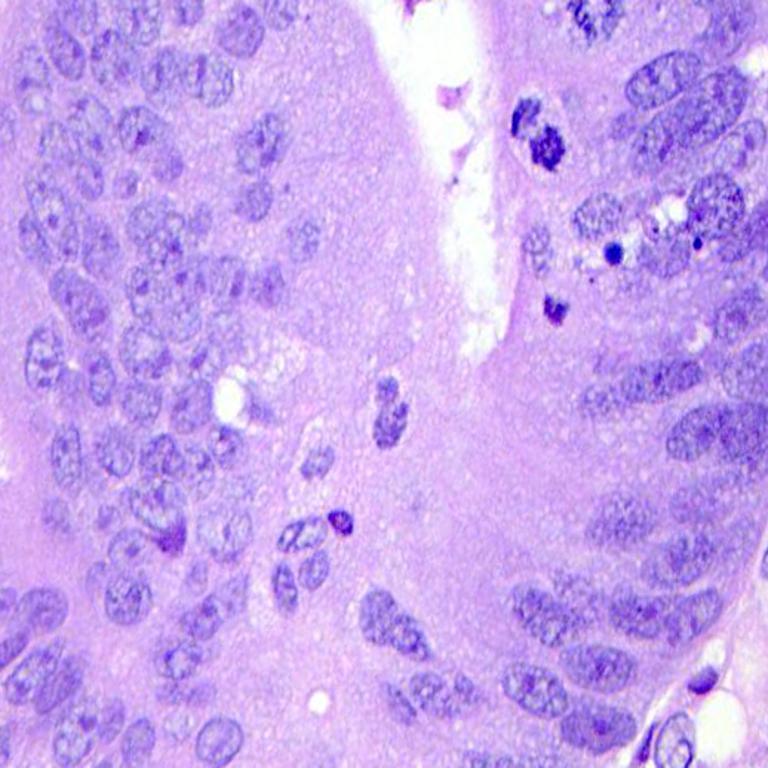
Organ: colon
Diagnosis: adenocarcinomas